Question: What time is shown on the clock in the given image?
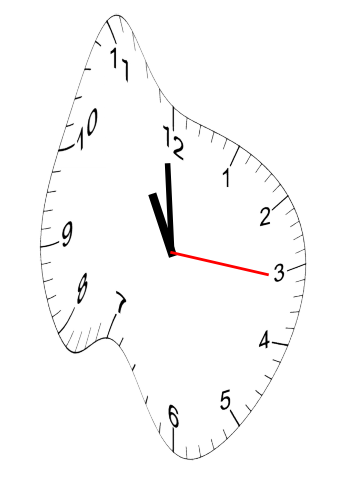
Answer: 10:59:16